Question: I want to plot excel data with Timestamp and another column.
x=Time
y='find'
Excel looks like this:
Read_in.xlsx:
'''
Index Timestamp Find
0
1 *useless information*
2 Timestamp *useless information'
3 2012-07-16 12:00:00 2,31
4 2012-07-16 12:05:00 2,33
5 2012-07-16 12:10:00 2,22
...
1447 2012-07-21 12:00:00 2,44
'''
I've tried the following code:
'''
import pandas as pd
import matplotlib.pyplot as plt
datei= pd.read_excel('Read_in.xlsx', sheet_name= 'Data')
daten=datei.filter(regex='Find')
Time=datei['Timestamp']
Time=Time.dropna(axis=0)
Time=Time.to_string()
x=Time
y= daten
plt.plot(x,y)
'''
ValueError: x and y must have same first dimension, but have shapes (1,) and (1448, 2)

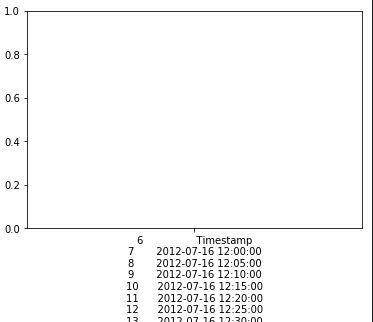
Answer: You can use <URL> for replace ',' to '.':
'''
datei['Timestamp'] = pd.to_datetime(datei['Timestamp'], errors='coerce')
datei['Find'] = pd.to_numeric(datei['Find'].str.replace(',','.'), errors='coerce')
#if format of numbesr is 2.31
#datei['Find'] = pd.to_numeric(datei['Find'], errors='coerce')
datei = datei.dropna()
print (datei)
Timestamp Find
3 2012-07-16 12:00:00 2.31
4 2012-07-16 12:05:00 2.33
5 2012-07-16 12:10:00 2.22
'''
---
'''
datei.plot(x='Timestamp', y='Find')
'''
Or:
'''
x=datei['Timestamp']
y= datei['Find']
plt.plot(x,y)
'''